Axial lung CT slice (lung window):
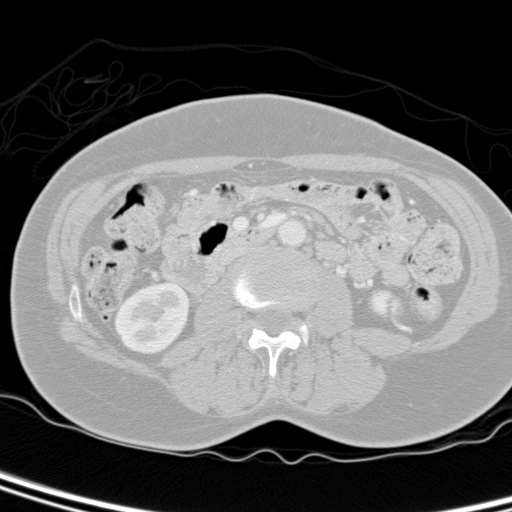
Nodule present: no